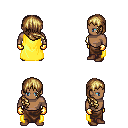
a pixel art fantasy rpg character, male body template, human, dark skin, yellow cape, robe skirt, blonde right-swept hairstyle, gold gloves, brown shoes, four views (front, back, left, right), 2x2 character sprite sheet, small pixel art, hard edges, no anti-aliasing